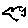
Label: bird